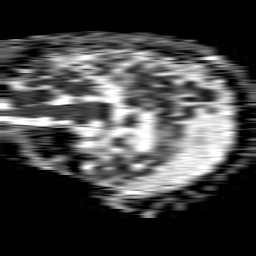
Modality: ADC
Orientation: sagittal
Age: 63
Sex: male
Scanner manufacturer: philips
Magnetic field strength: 1.5 T
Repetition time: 4.6 s
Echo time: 0.09059 s